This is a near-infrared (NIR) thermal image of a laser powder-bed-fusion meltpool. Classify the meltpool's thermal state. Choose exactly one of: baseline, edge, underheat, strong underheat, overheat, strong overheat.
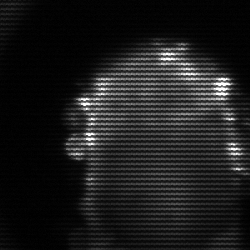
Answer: baseline